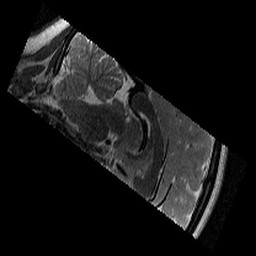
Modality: T2w
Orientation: sagittal
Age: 12
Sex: female
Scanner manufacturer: siemens
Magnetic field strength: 3 T
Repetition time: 9.23 s
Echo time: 0.067 s